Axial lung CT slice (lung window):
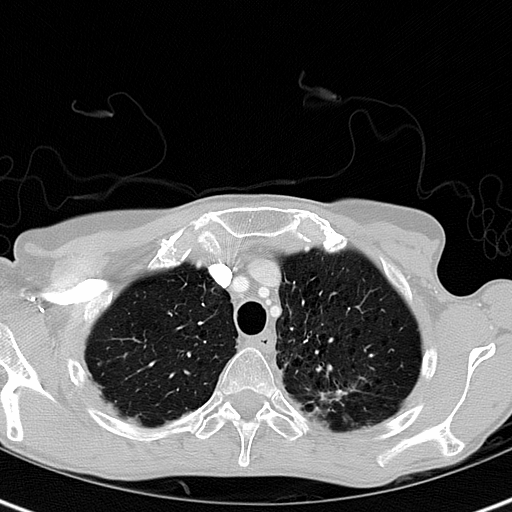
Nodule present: no